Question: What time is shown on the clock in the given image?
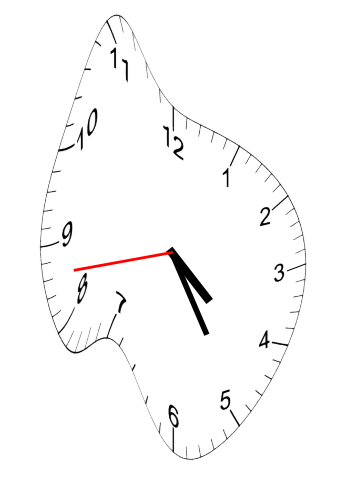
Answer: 04:24:43